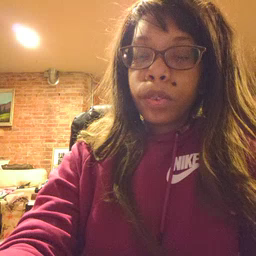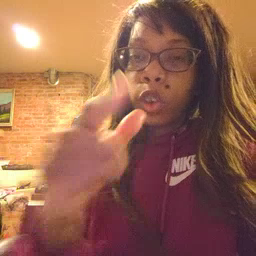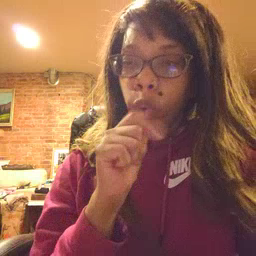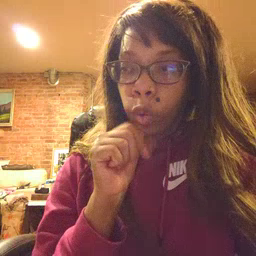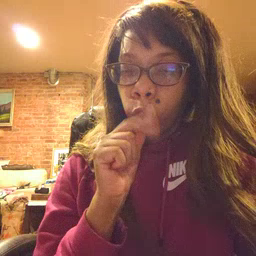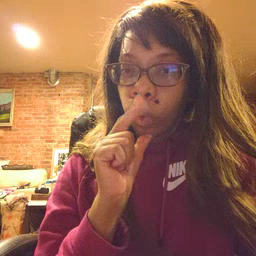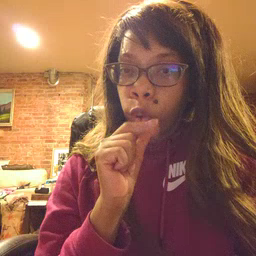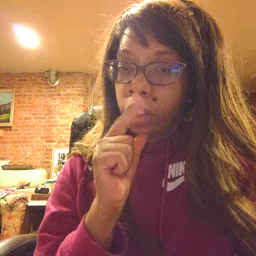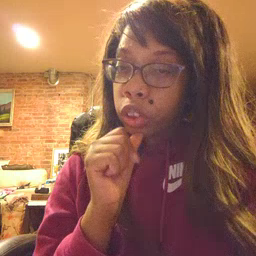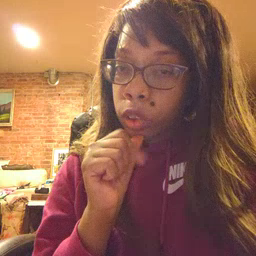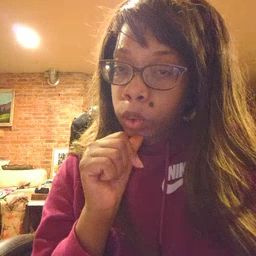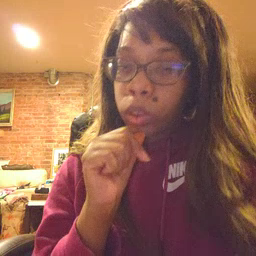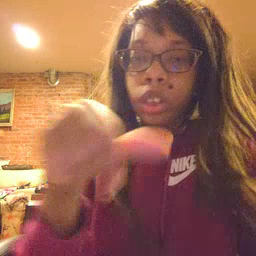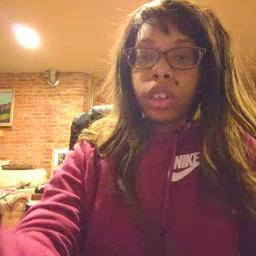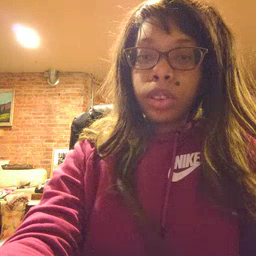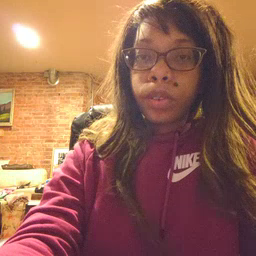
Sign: who